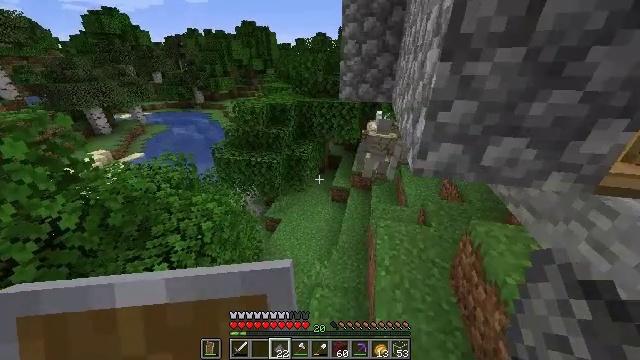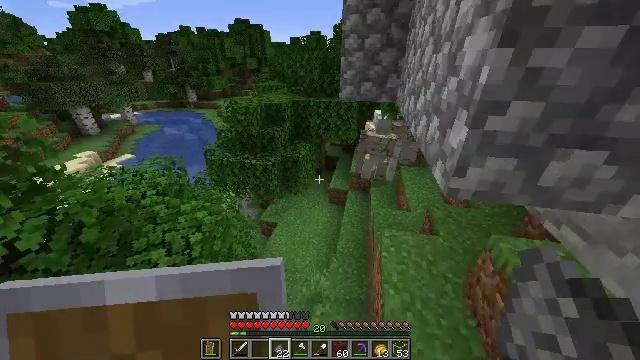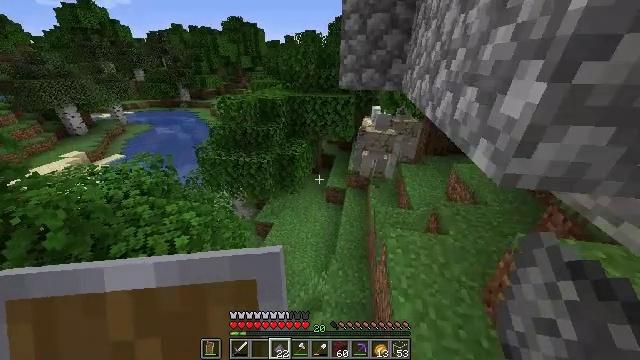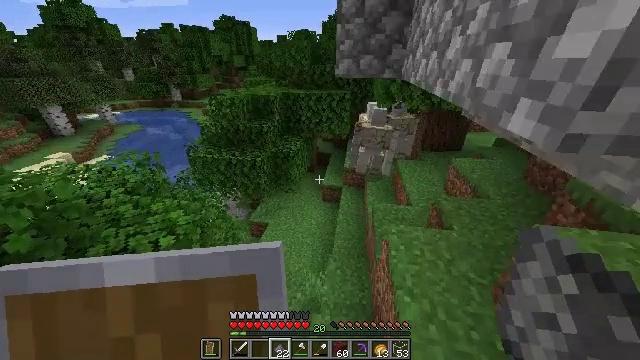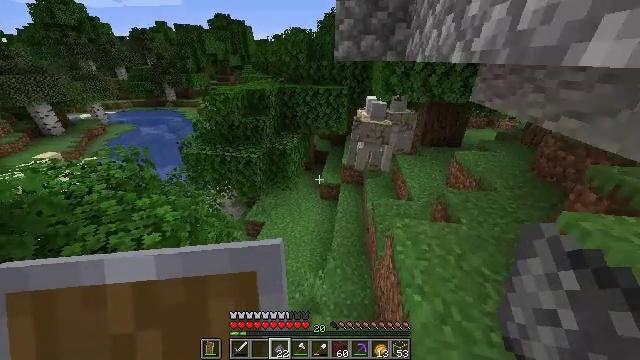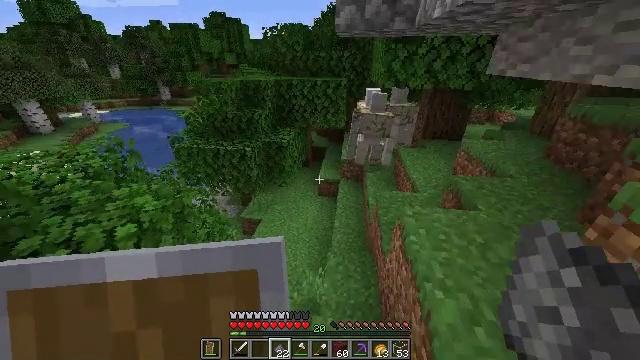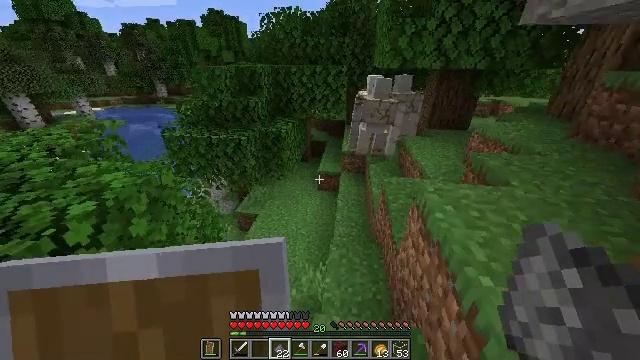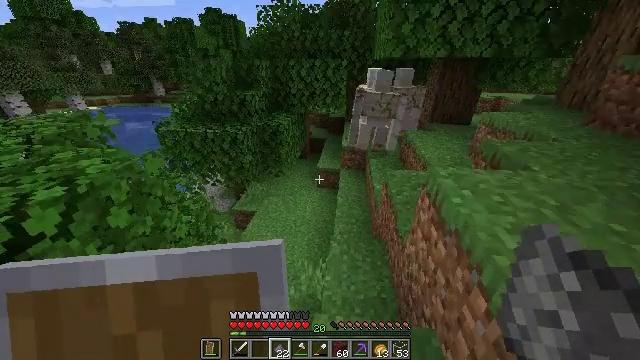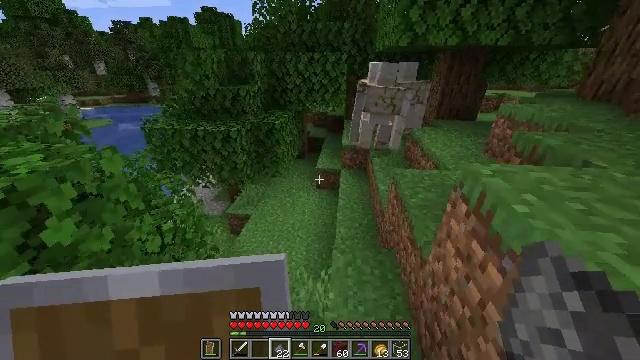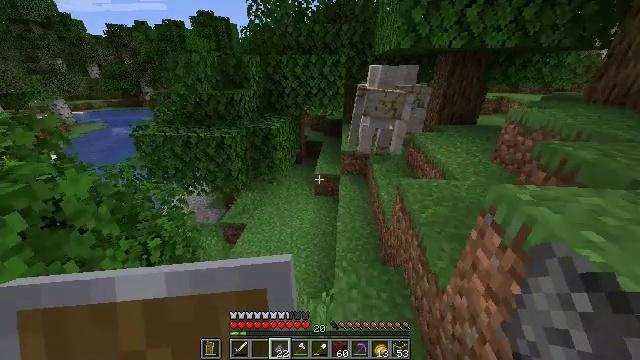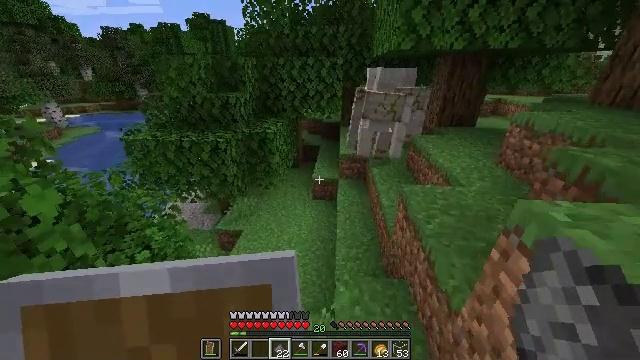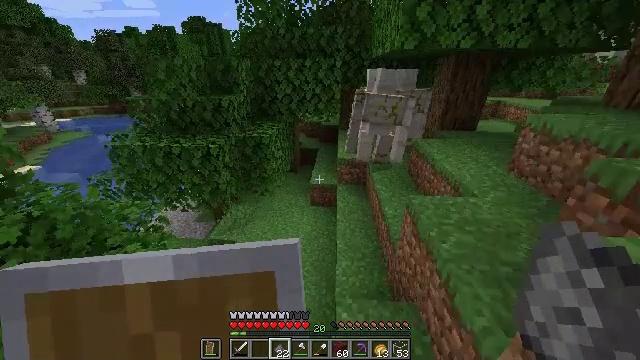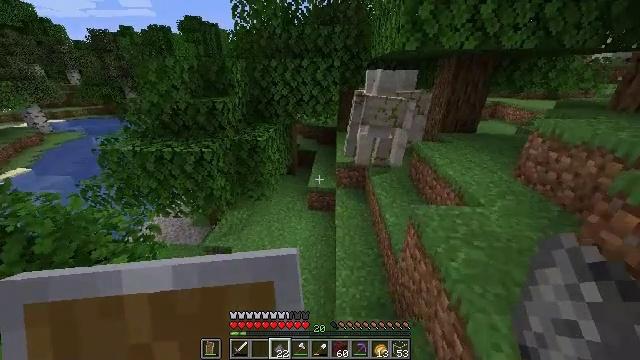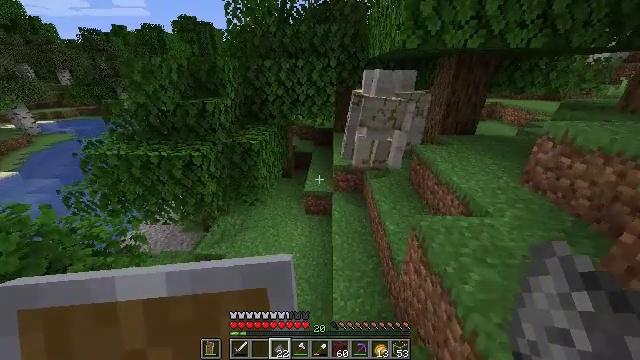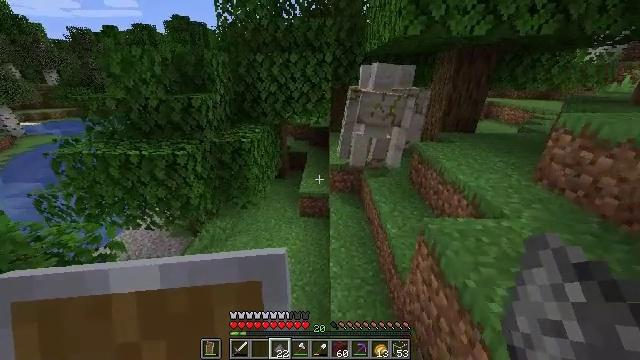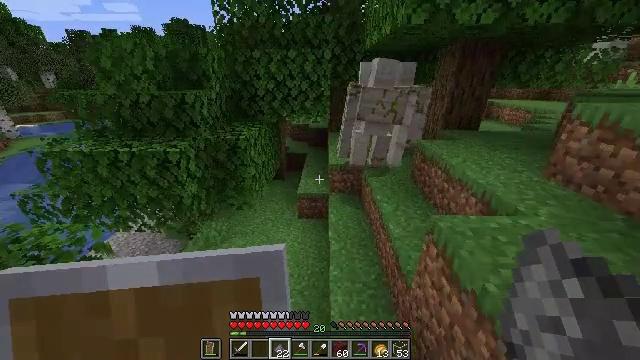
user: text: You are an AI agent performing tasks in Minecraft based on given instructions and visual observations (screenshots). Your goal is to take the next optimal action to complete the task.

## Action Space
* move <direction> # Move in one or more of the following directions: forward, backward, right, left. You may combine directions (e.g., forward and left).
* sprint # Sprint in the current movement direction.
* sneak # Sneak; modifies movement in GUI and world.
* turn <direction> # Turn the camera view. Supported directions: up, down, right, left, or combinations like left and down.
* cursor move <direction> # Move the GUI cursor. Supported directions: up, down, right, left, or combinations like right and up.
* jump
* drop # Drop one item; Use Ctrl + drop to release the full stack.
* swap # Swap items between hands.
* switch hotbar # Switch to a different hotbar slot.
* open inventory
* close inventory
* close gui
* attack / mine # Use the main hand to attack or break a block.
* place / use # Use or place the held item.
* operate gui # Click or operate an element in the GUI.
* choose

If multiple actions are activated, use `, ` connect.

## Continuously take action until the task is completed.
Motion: motion action
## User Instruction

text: Dig up some sand.
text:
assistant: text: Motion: move forward, turn right
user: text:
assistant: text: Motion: move forward, turn right
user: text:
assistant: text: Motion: move forward, turn right
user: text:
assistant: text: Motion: move forward
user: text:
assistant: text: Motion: move forward
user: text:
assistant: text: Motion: move forward
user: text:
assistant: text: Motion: move forward
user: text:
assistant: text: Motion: move forward
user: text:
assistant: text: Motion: move forward
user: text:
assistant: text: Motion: move forward
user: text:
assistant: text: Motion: move forward
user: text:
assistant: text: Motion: move forward
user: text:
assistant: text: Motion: move forward
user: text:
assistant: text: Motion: move forward, turn right
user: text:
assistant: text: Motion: move forward
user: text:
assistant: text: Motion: move forward, turn right and up
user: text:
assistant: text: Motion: move forward
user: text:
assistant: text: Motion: move forward and move left, turn right and up
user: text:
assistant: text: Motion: move forward and move left, turn right and up
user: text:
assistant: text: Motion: move forward and move left, turn right and up
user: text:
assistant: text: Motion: move forward and move left, turn right and up
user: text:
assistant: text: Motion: move forward and move left, turn right and up
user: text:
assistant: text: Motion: move forward and move left, turn right and up
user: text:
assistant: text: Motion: move forward and move left, turn right and up
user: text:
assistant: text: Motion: move forward and move left, turn right and up
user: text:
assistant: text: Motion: turn right and up
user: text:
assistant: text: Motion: turn up
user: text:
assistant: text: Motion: turn left and up
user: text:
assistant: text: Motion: turn left
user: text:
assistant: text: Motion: no_op